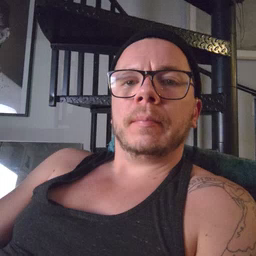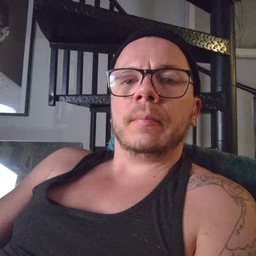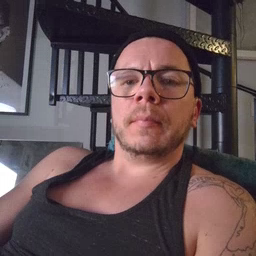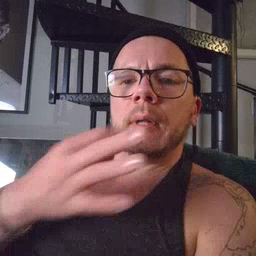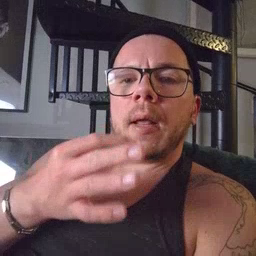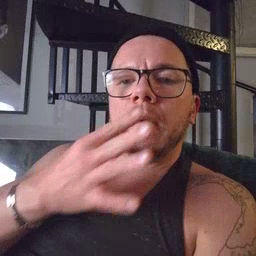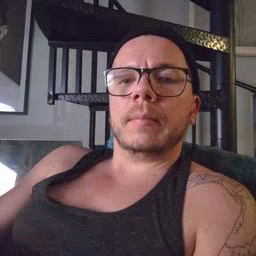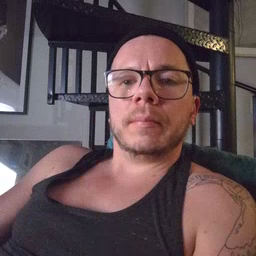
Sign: snack